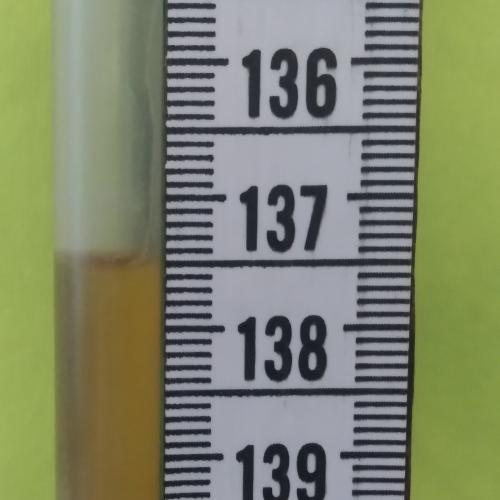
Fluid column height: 137.5 cm